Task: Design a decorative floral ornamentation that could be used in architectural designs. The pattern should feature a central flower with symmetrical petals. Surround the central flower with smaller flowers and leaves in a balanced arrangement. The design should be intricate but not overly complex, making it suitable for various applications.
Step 1768:
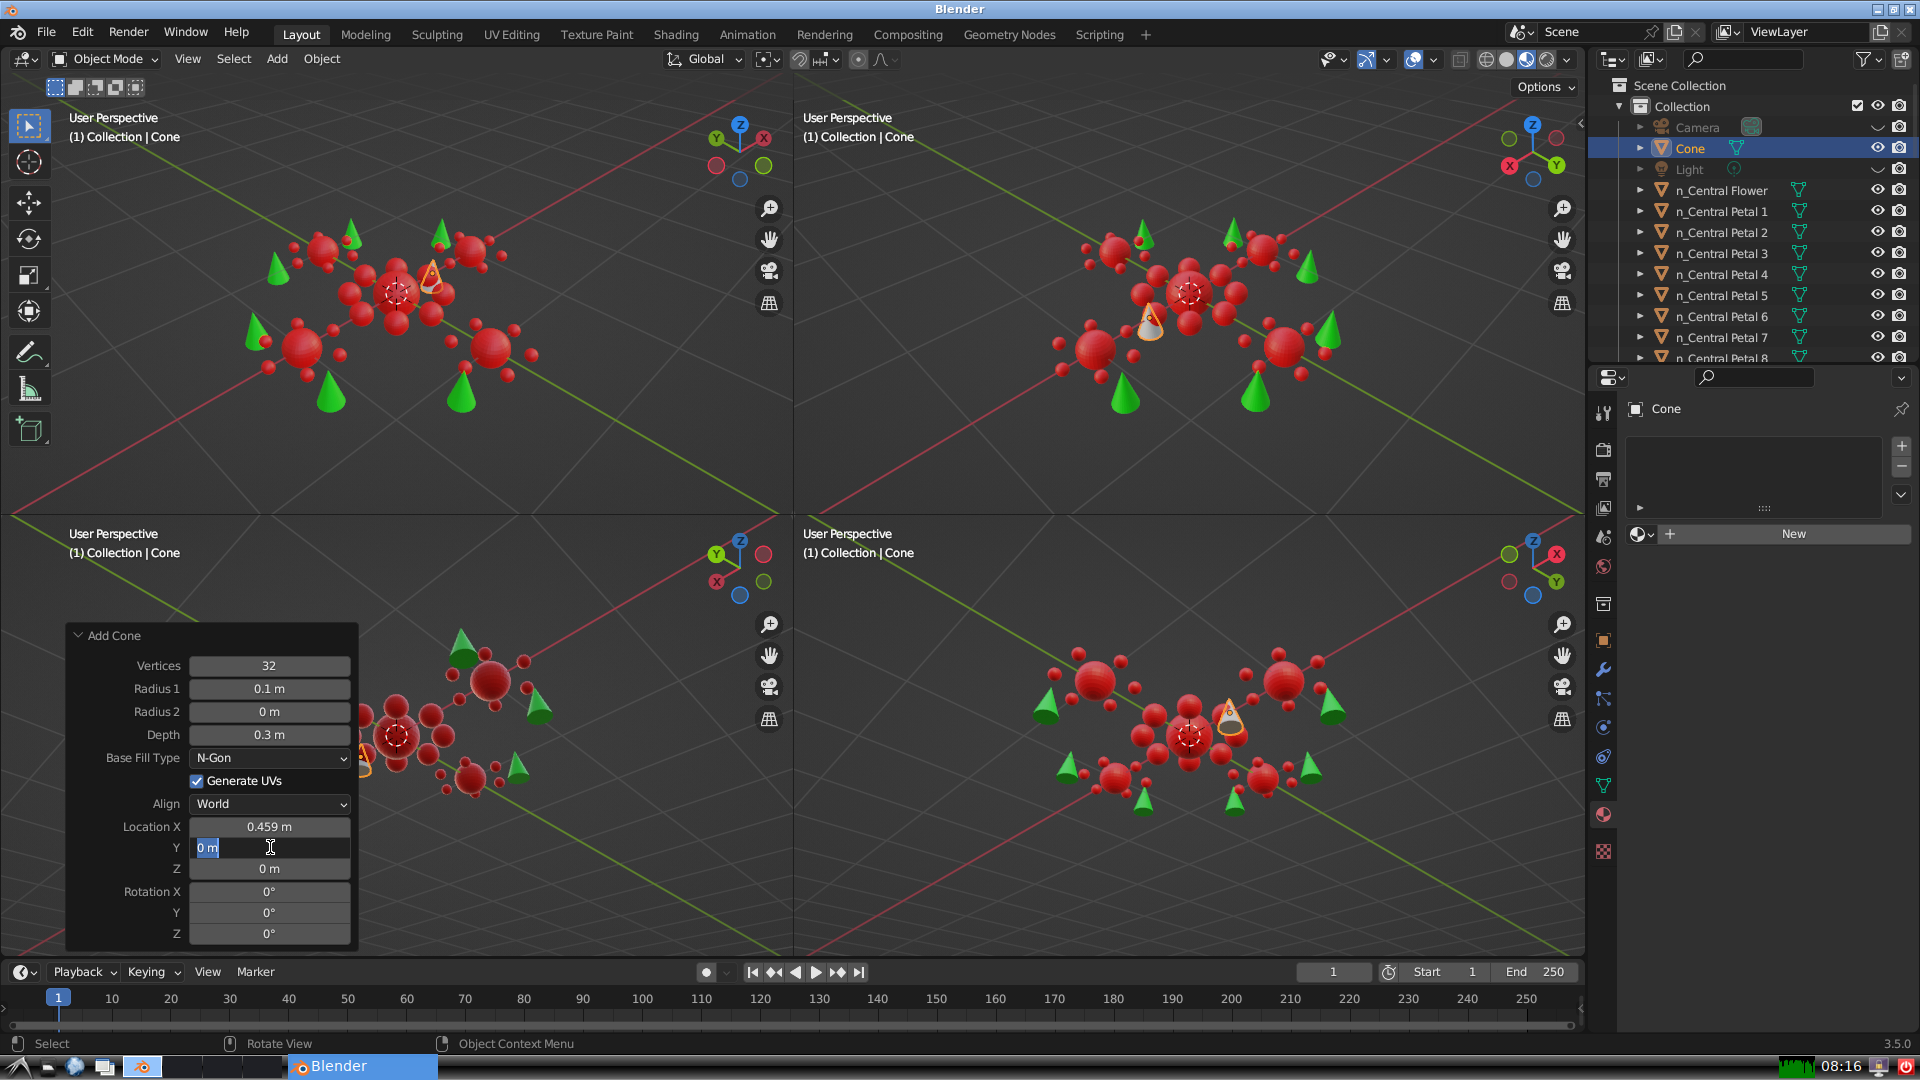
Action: input_text: -1.108655439013544